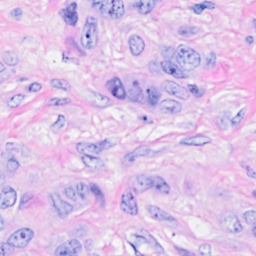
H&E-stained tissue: Breast